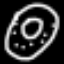
Label: donut